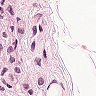
Metastatic tissue present: yes